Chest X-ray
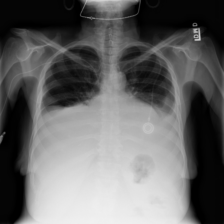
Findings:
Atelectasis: negative
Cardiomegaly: negative
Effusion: negative
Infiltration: negative
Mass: negative
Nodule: negative
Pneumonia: negative
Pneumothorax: negative
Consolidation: negative
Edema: negative
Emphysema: negative
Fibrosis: negative
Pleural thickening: negative
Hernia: negative